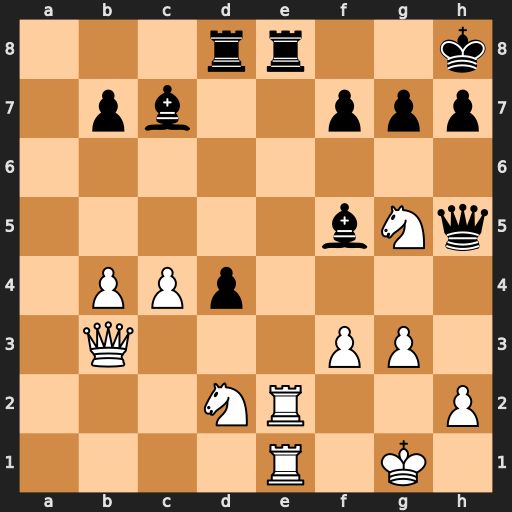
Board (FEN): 3rr2k/1pb2ppp/8/5bNq/1PPp4/1Q3PP1/3NR2P/4R1K1
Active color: w
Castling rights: -
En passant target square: -
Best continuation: Rxe8+ Rxe8 Rxe8#